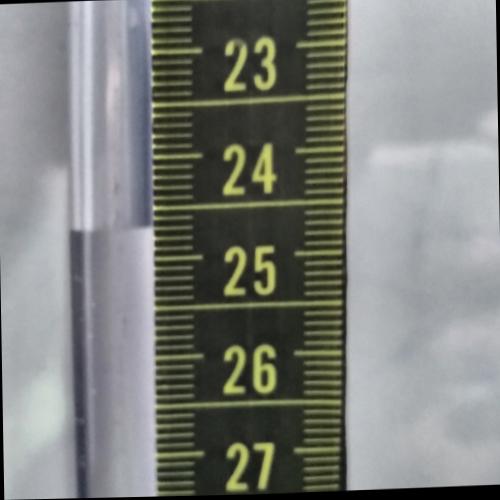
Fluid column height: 24.7 cm